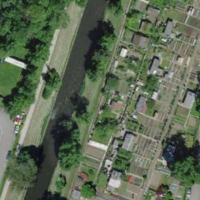
EUNIS habitat code: 53
Species observed at this site:
Lapsana communis
Filipendula ulmaria